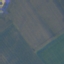
Land use / land cover class: AnnualCrop